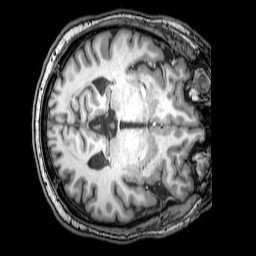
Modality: T1w
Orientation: axial
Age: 30
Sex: male